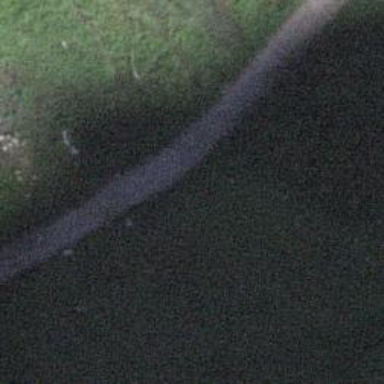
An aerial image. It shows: Gravel path with excellent visibility for trails.